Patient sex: M
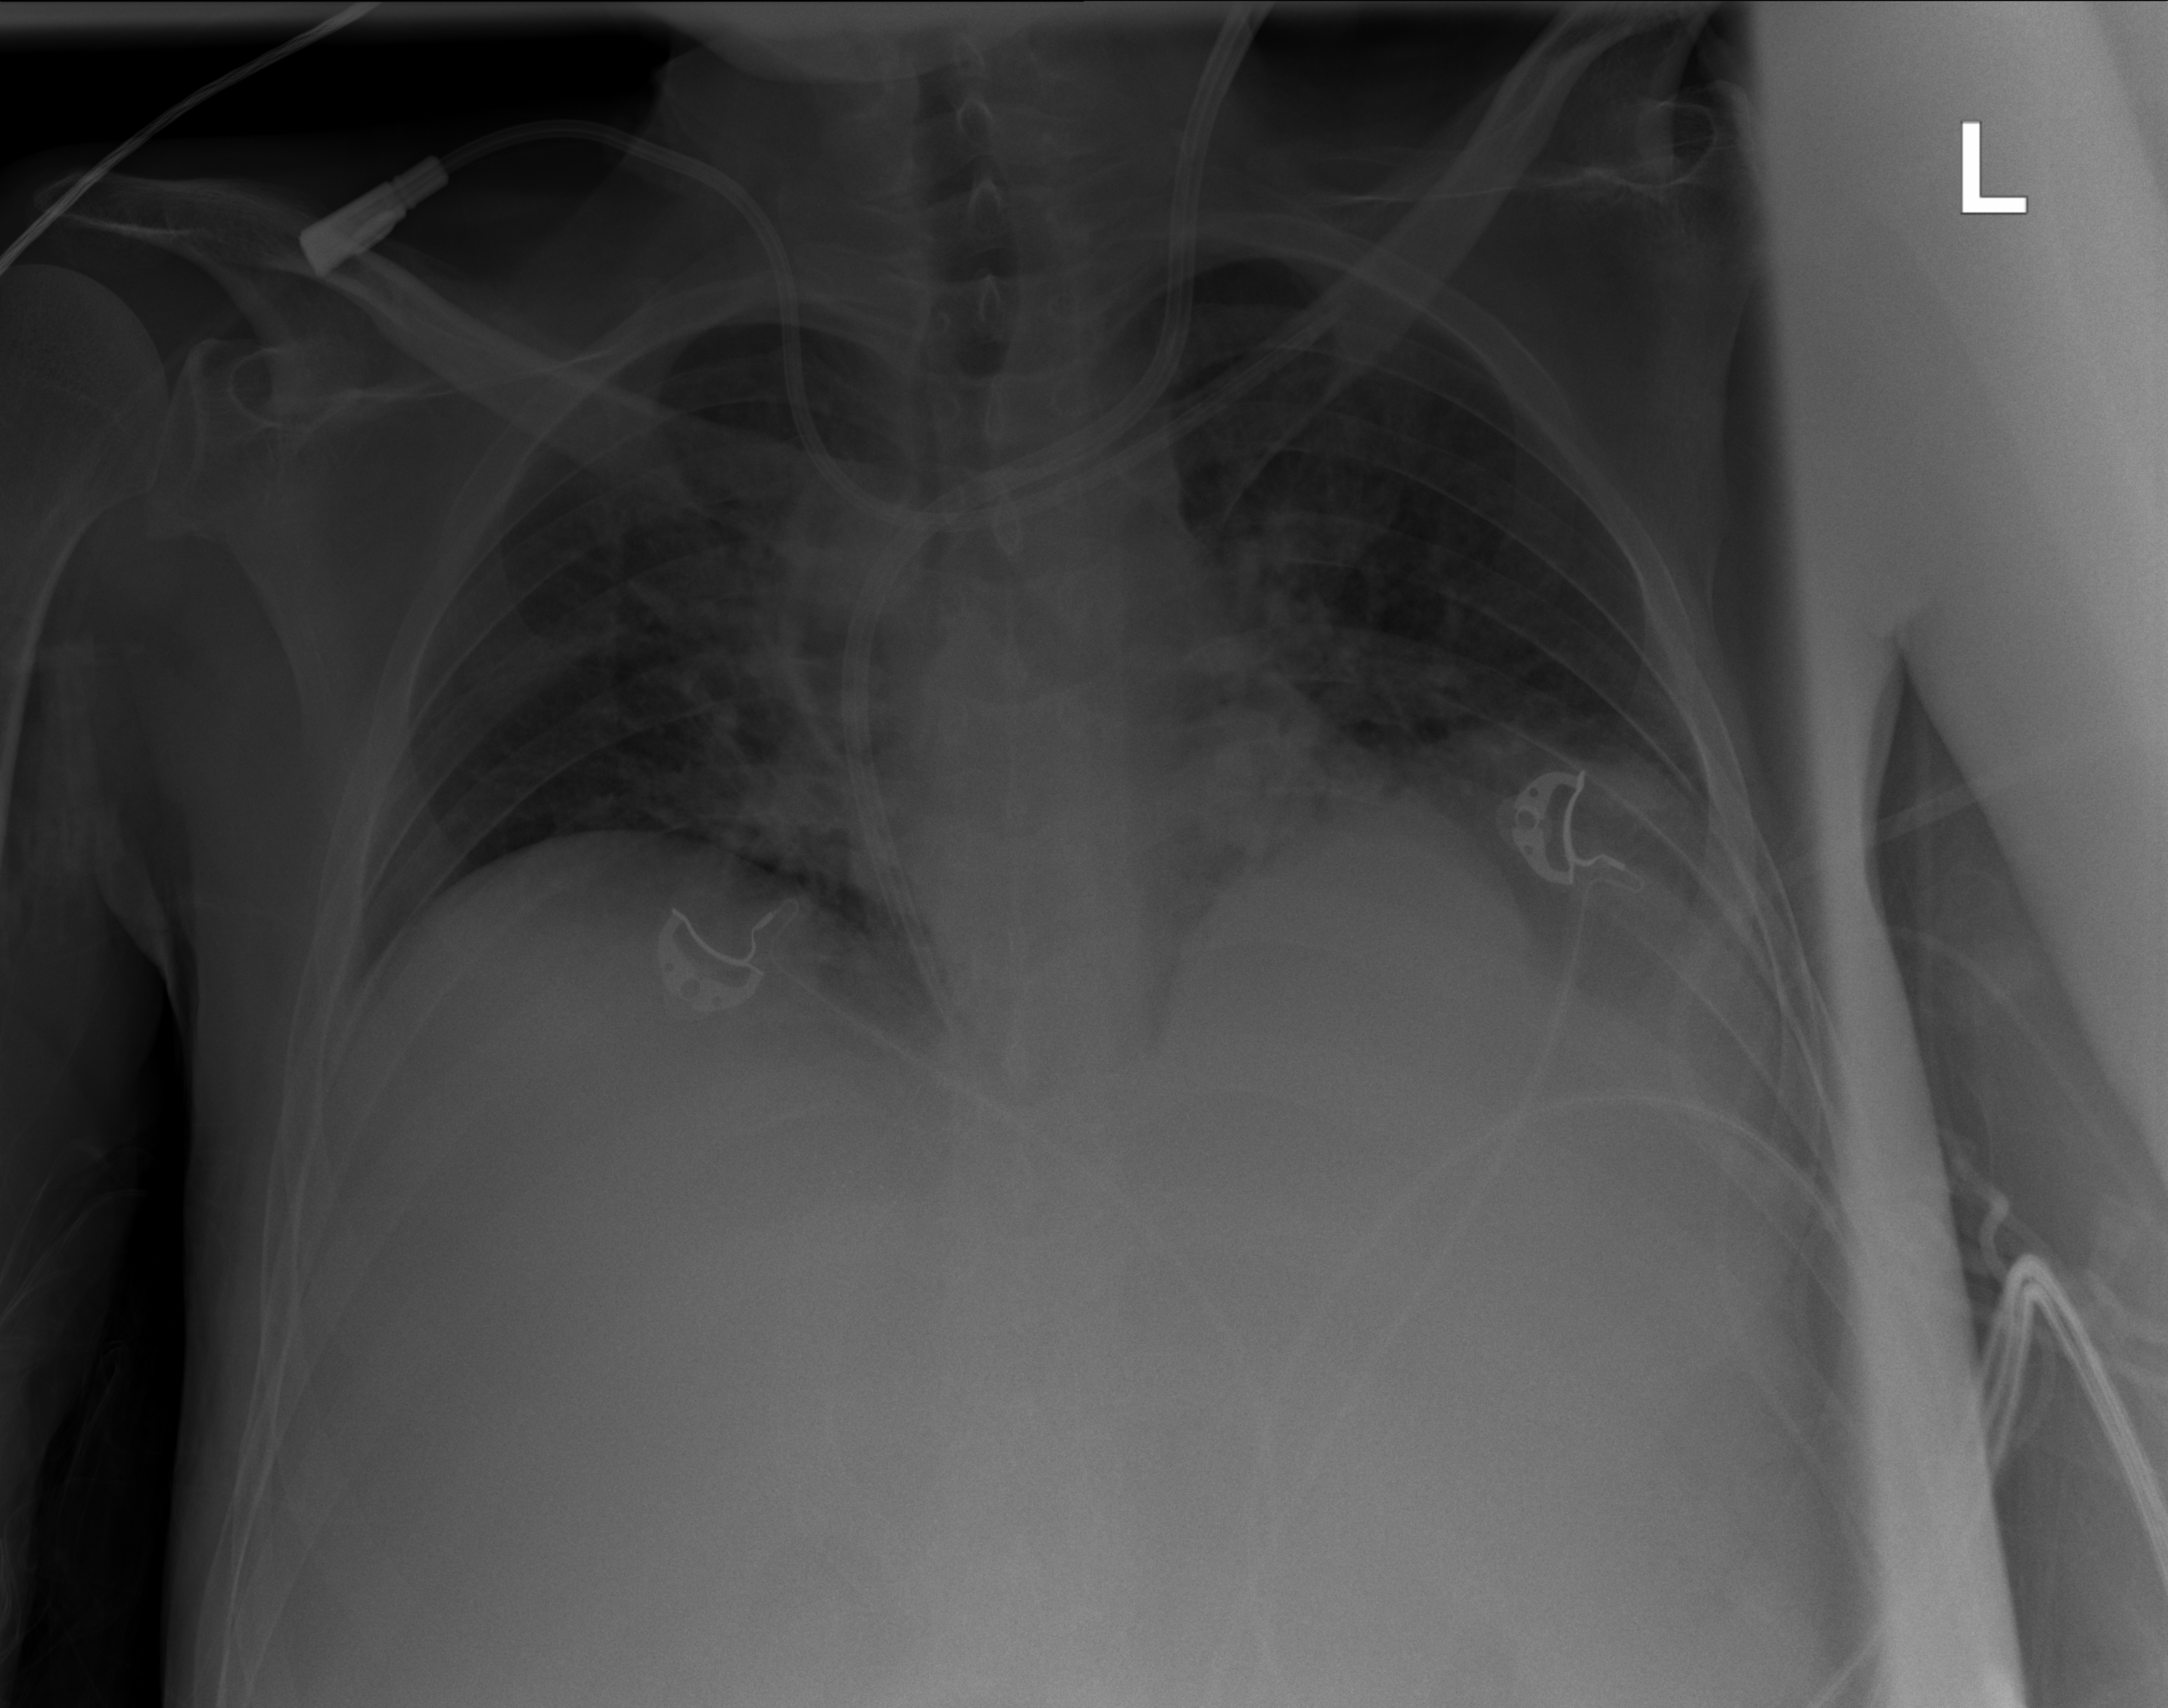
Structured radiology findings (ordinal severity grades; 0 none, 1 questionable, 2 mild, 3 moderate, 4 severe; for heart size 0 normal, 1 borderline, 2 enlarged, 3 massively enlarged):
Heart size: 0
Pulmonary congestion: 2
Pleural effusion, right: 0
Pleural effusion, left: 0
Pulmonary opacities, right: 0
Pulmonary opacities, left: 0
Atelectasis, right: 0
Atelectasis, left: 0